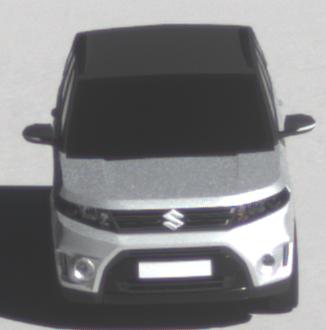
Make: Suzuki
Model: Vitara 1.6
Detailed model: Vitara (LY)
Model produced from: 2015/04
Model produced until: 2018/08
Doors: 5
Color: white
Road condition: dry road
Daytime: morning or afternoon
Contrast: high contrast